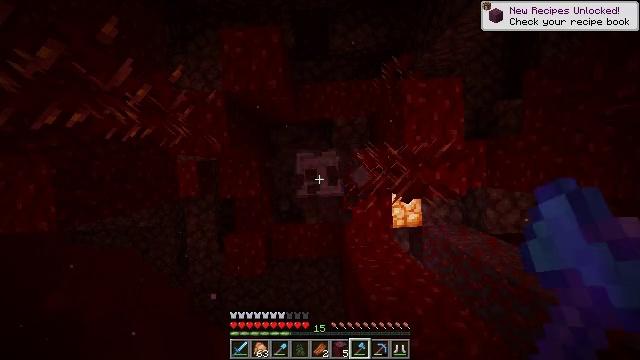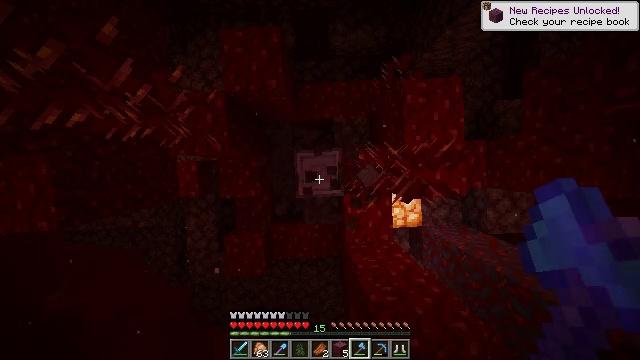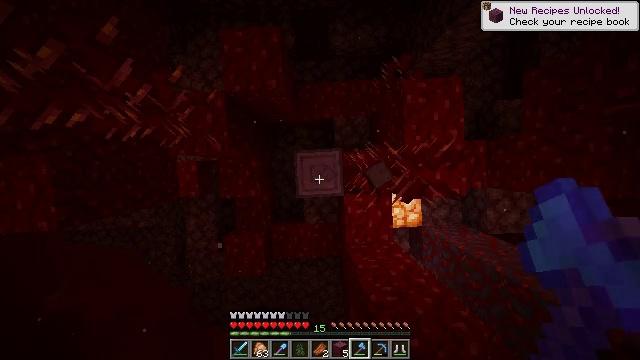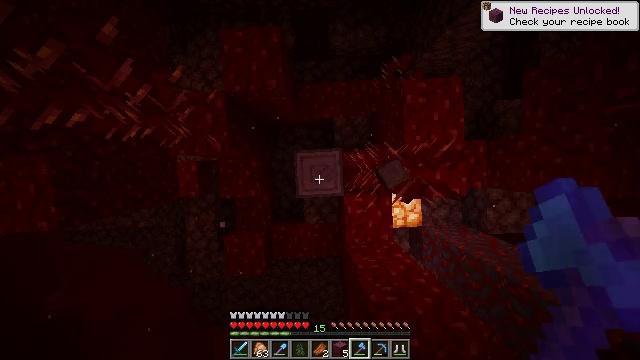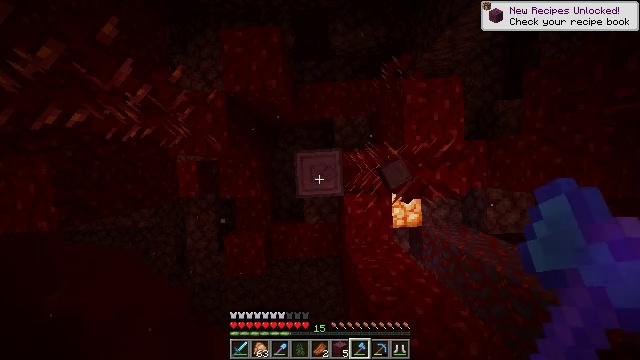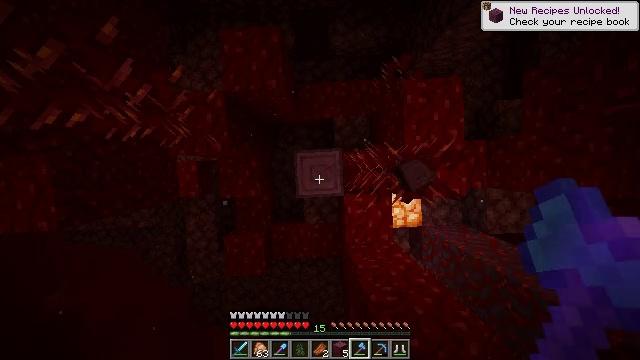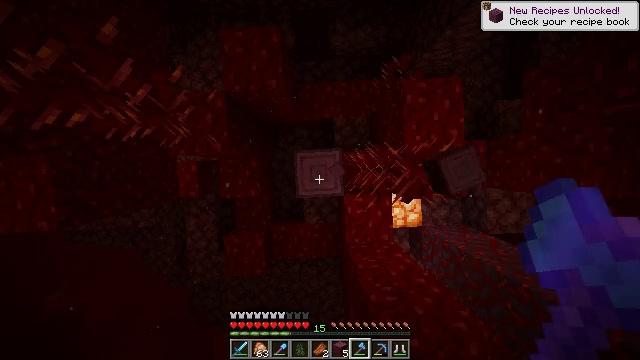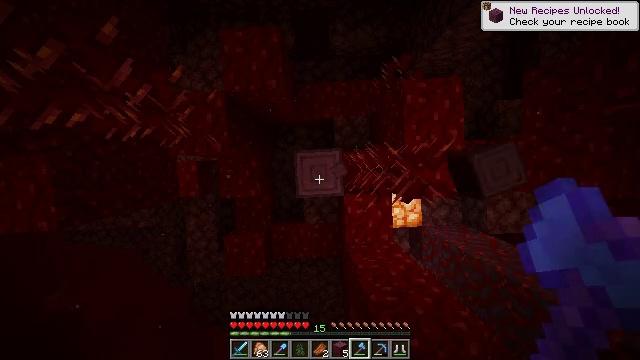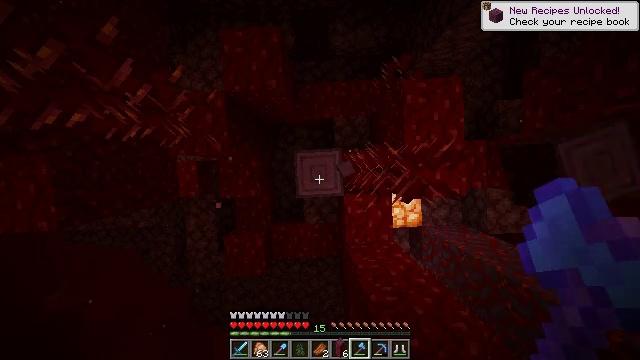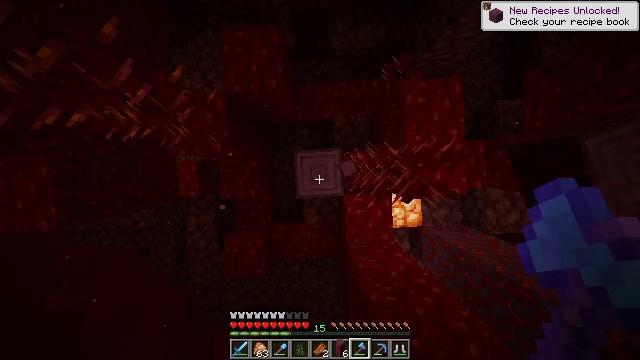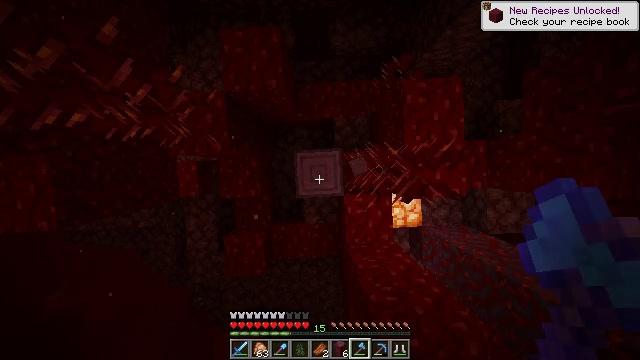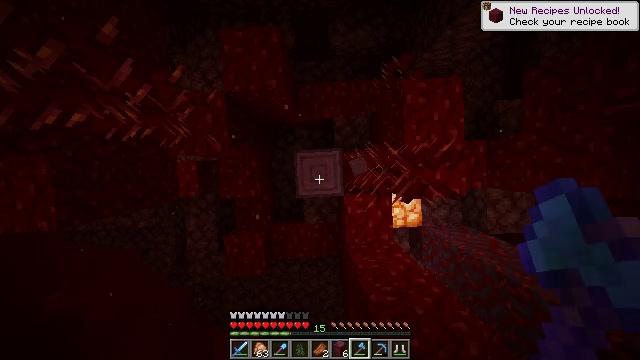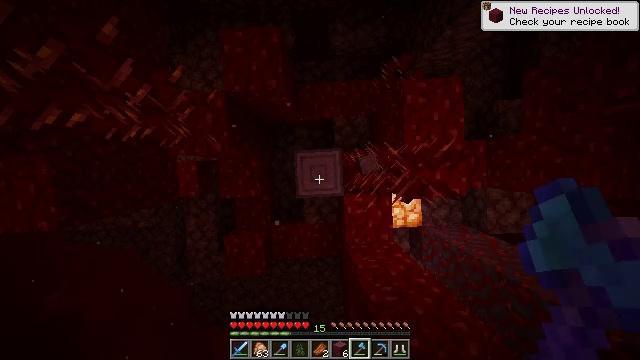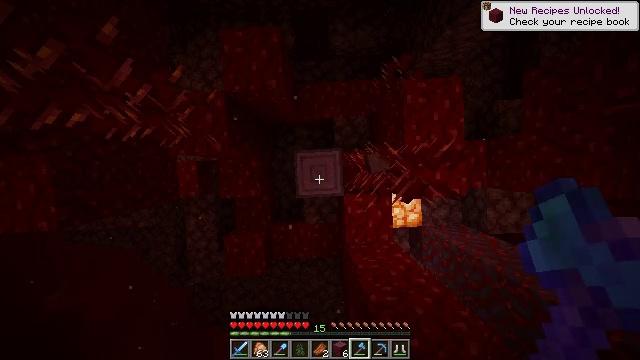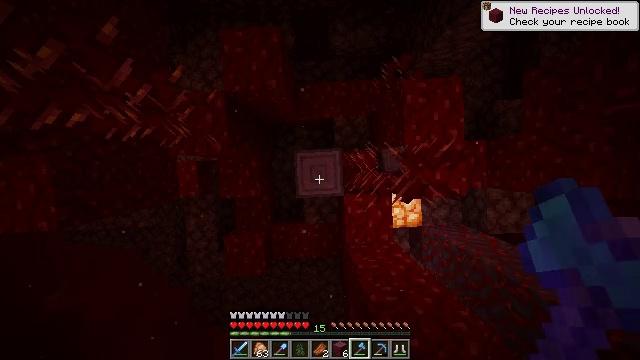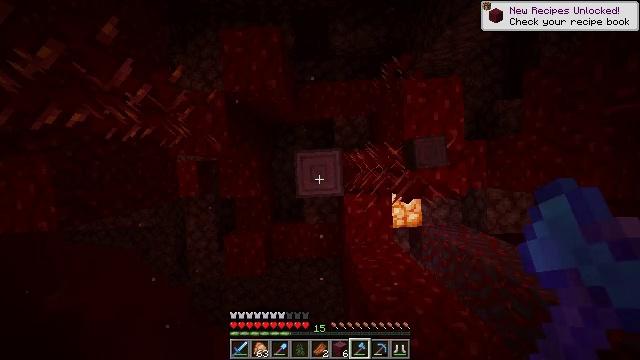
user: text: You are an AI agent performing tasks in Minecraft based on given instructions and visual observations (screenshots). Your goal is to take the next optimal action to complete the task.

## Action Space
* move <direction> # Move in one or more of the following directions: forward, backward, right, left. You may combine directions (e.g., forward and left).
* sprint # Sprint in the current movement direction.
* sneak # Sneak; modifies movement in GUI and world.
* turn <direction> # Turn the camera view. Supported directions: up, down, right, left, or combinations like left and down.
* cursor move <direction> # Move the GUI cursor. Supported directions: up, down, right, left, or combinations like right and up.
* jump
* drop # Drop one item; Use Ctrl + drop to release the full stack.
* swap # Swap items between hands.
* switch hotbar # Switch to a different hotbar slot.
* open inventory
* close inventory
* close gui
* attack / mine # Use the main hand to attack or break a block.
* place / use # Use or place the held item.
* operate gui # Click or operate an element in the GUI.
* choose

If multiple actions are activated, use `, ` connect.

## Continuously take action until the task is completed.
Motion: motion action
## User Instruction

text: Mine the warped fungus from the ground.
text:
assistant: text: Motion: attack / mine
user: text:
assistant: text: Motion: attack / mine
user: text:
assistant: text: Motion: attack / mine
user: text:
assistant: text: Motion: attack / mine
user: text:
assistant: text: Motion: attack / mine
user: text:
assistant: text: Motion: attack / mine
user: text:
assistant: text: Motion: attack / mine
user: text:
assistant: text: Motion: attack / mine
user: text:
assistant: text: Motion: attack / mine
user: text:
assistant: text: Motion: attack / mine
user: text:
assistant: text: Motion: attack / mine
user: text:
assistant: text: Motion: attack / mine
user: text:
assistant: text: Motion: attack / mine
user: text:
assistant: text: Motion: attack / mine
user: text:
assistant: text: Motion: attack / mine
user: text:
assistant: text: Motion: attack / mine
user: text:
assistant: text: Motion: attack / mine
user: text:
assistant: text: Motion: attack / mine
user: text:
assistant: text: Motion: turn down
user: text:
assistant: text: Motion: turn right and down
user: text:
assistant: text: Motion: turn right and down
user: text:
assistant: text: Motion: turn right and down
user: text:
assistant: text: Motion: turn right and down
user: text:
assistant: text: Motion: turn right and down
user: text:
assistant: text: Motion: turn right and down
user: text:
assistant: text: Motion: turn right and down
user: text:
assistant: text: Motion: turn right and down
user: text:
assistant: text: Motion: no_op
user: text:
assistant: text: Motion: no_op
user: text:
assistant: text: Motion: no_op